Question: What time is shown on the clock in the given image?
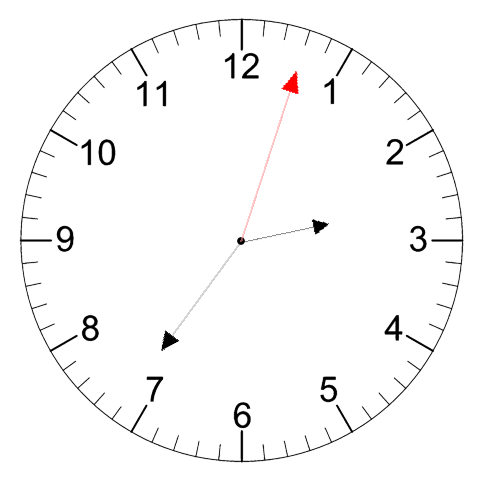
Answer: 02:36:03